Aerial crown-view tile of a tropical tree (Barro Colorado Island, Panama), acquired 20240611:
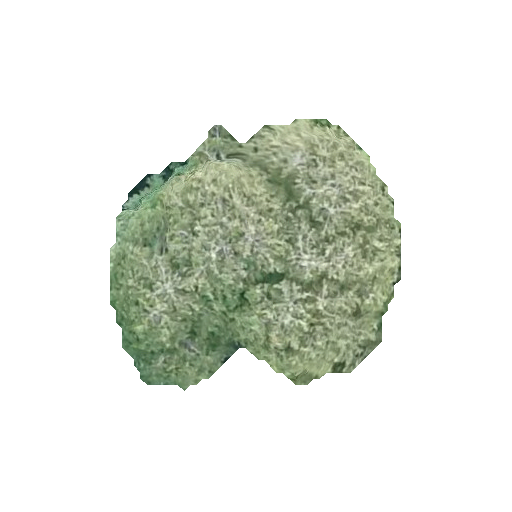
Species: Quararibea stenophylla
GBIF accepted scientific name: Quararibea stenophylla
Crown area: 95.177 m²